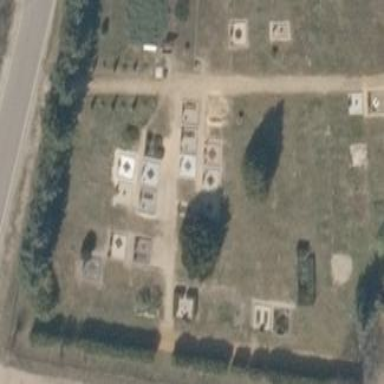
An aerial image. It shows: Cemetery.